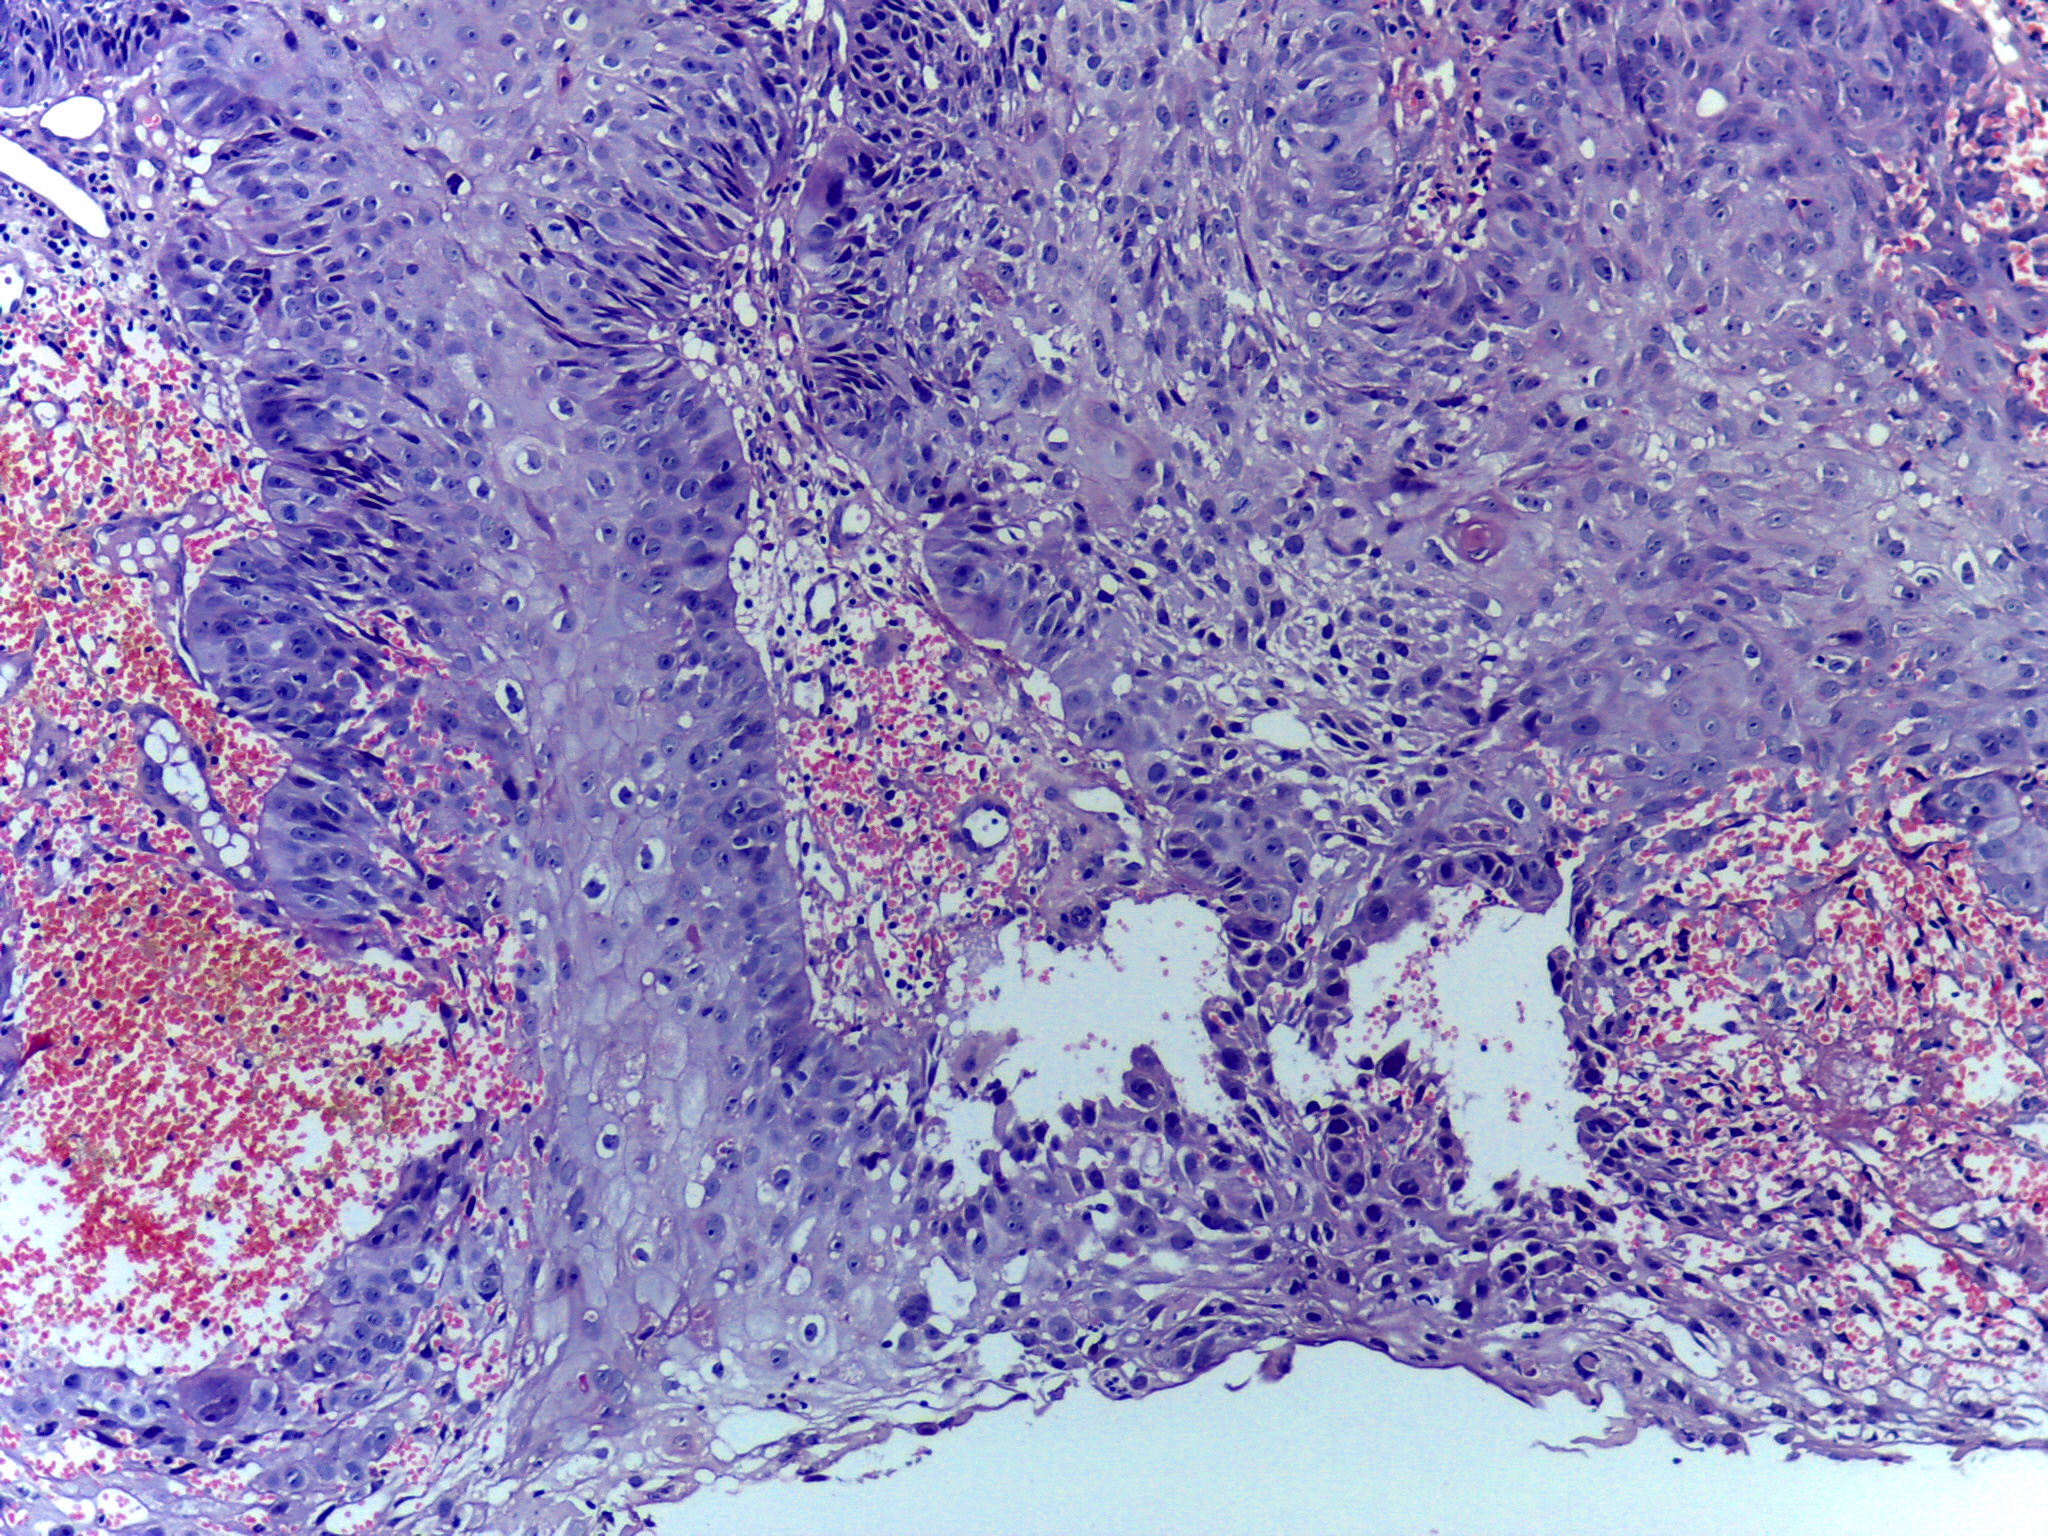
Diagnosis: OSCC